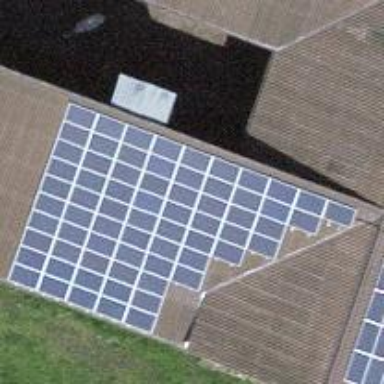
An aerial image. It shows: Solar power generator with photovoltaic panels.